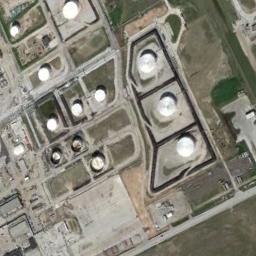
Label: storage tanks